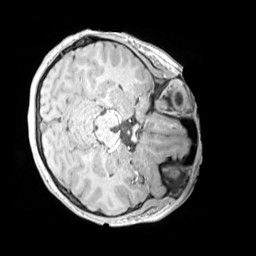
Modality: MP2RAGE
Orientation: axial
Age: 11
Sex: female
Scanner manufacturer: siemens
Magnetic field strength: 3 T
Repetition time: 4 s
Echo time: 0.00303 s